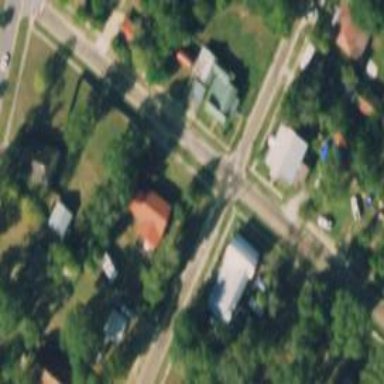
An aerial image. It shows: Residential road.